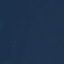
Label: SeaLake